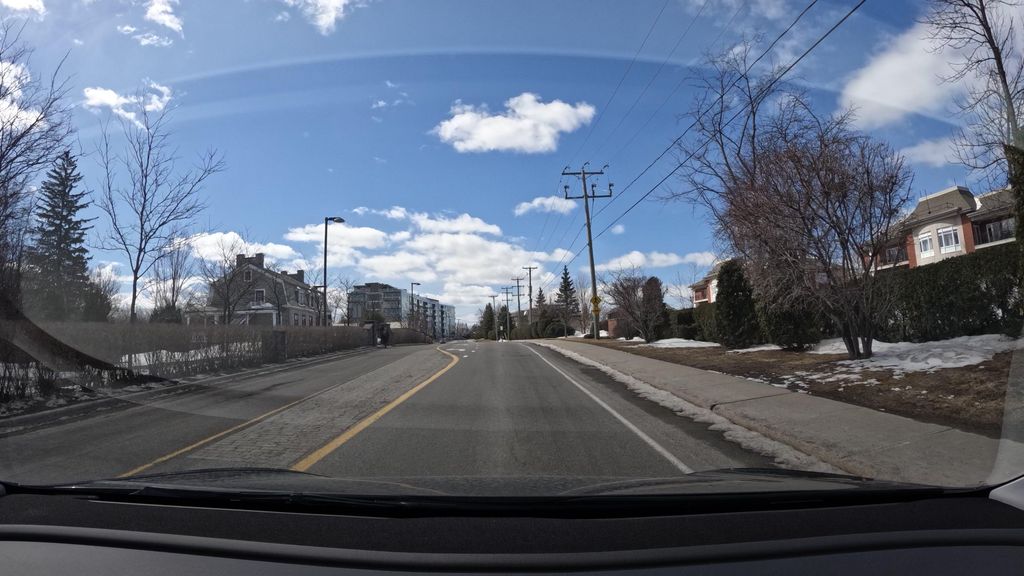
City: montreal